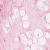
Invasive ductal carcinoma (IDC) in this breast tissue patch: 0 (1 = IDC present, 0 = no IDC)